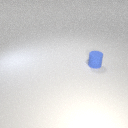
small blue rubber cylinder